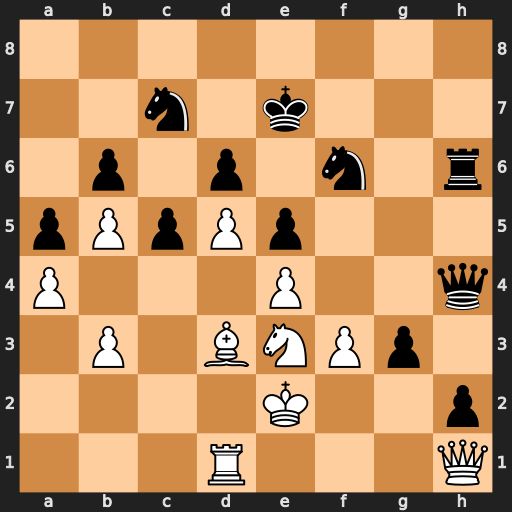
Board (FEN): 8/2n1k3/1p1p1n1r/pPpPp3/P3P2q/1P1BNPp1/4K2p/3R3Q
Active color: w
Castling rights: -
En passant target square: -
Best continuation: Nf5+ Kf7 Nxh4